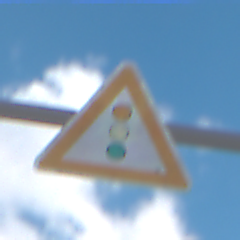
Verkehrszeichen: Lichtzeichenanlage
Umgebung: Outdoor, Nature
Tageszeit: Midday
Wetter: PartlyCloudy
Licht: Natural
Jahreszeit: NotSpecified
Kontrast: HighContrast